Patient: sex F, age 55
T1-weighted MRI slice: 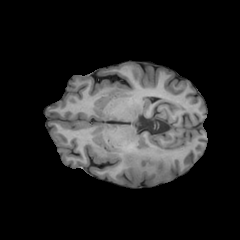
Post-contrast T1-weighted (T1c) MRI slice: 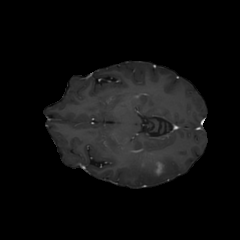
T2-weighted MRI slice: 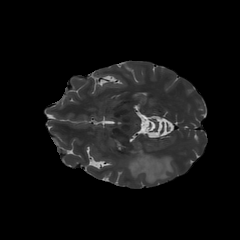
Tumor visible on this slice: yes
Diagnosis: Glioblastoma, IDH-wildtype
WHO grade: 4